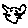
Label: cat